Field crop: maize
Growth stage: 2
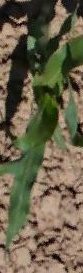
Species: maize